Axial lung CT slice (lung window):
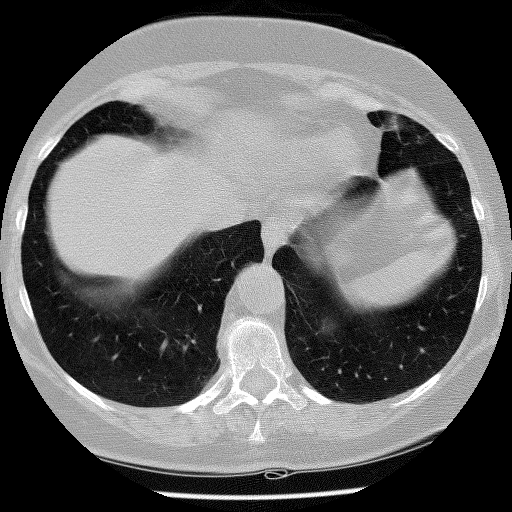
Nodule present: no